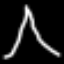
Label: The Eiffel Tower